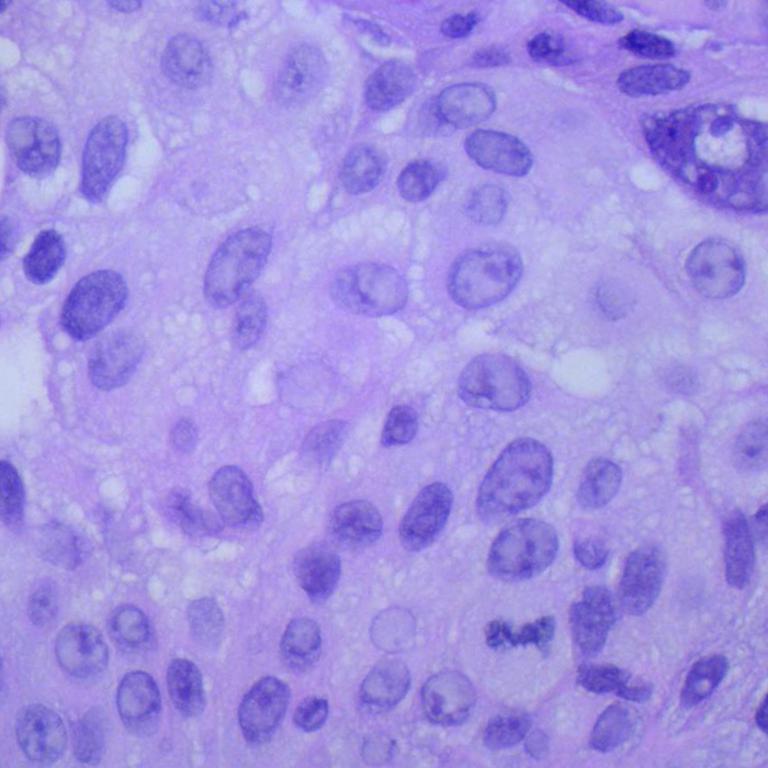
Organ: lung
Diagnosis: squamous carcinomas